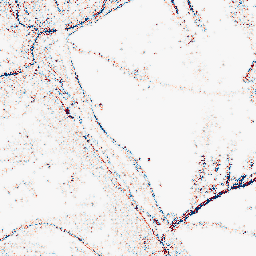
Category: morphological
Decomposition family: morphological_square
Decomposition parameters: operation: average
size: 3
Upsampling method: regularized
Upsampling parameters: scale: 2
lambda_reg: 0.1
Upsampling scale: 2